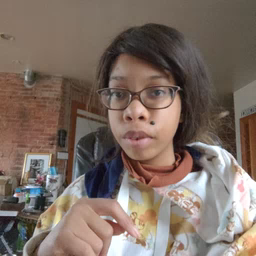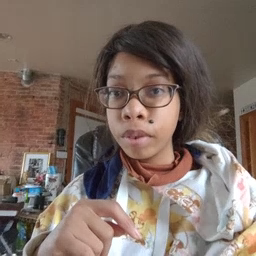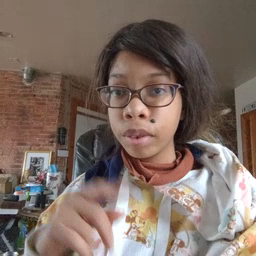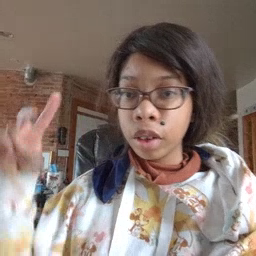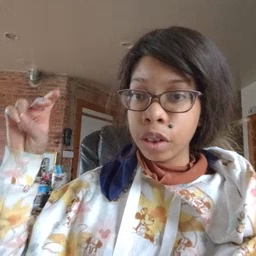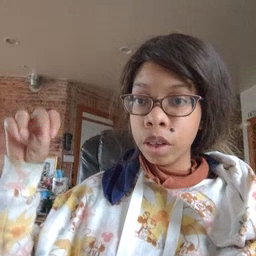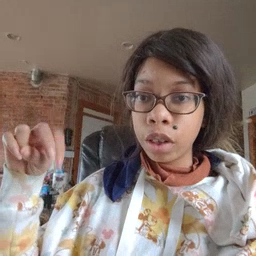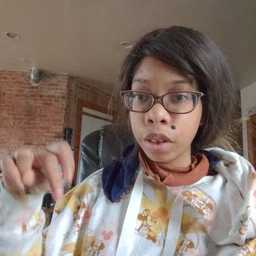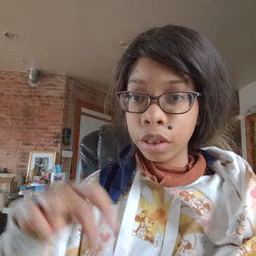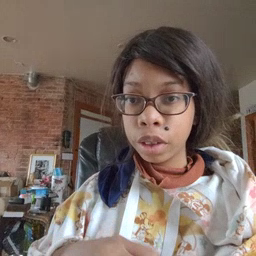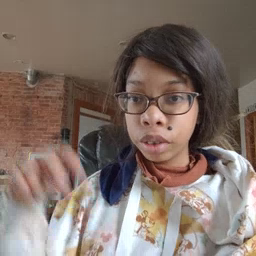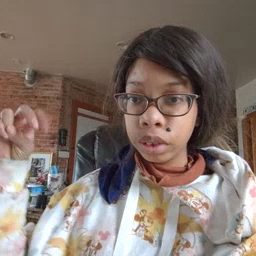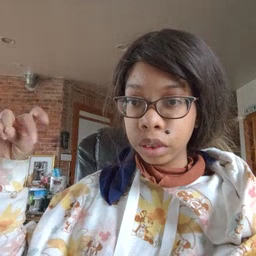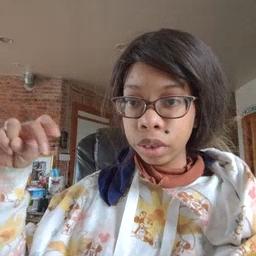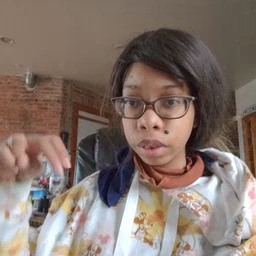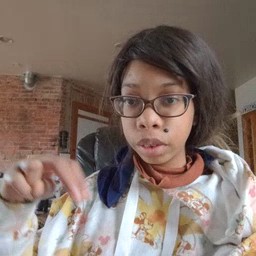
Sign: stairs